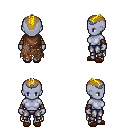
a pixel art fantasy rpg character, female body template, dark elf, purple skin, brown tattered cape, metal pants, blonde short mohawk hairstyle, iron tiara, leather bracers, brown slippers, four views (front, back, left, right), 2x2 character sprite sheet, small pixel art, hard edges, no anti-aliasing